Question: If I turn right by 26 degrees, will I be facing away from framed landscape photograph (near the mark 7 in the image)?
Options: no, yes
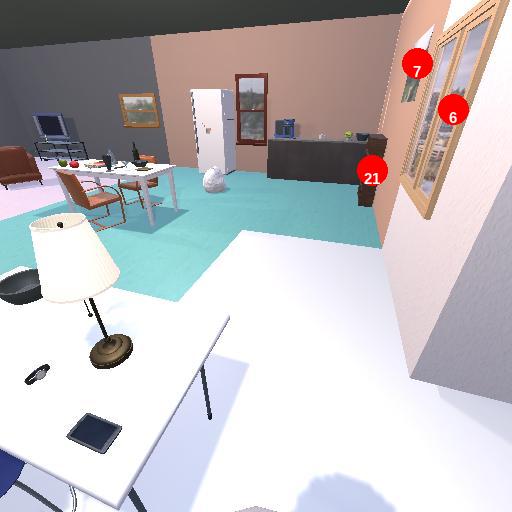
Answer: no